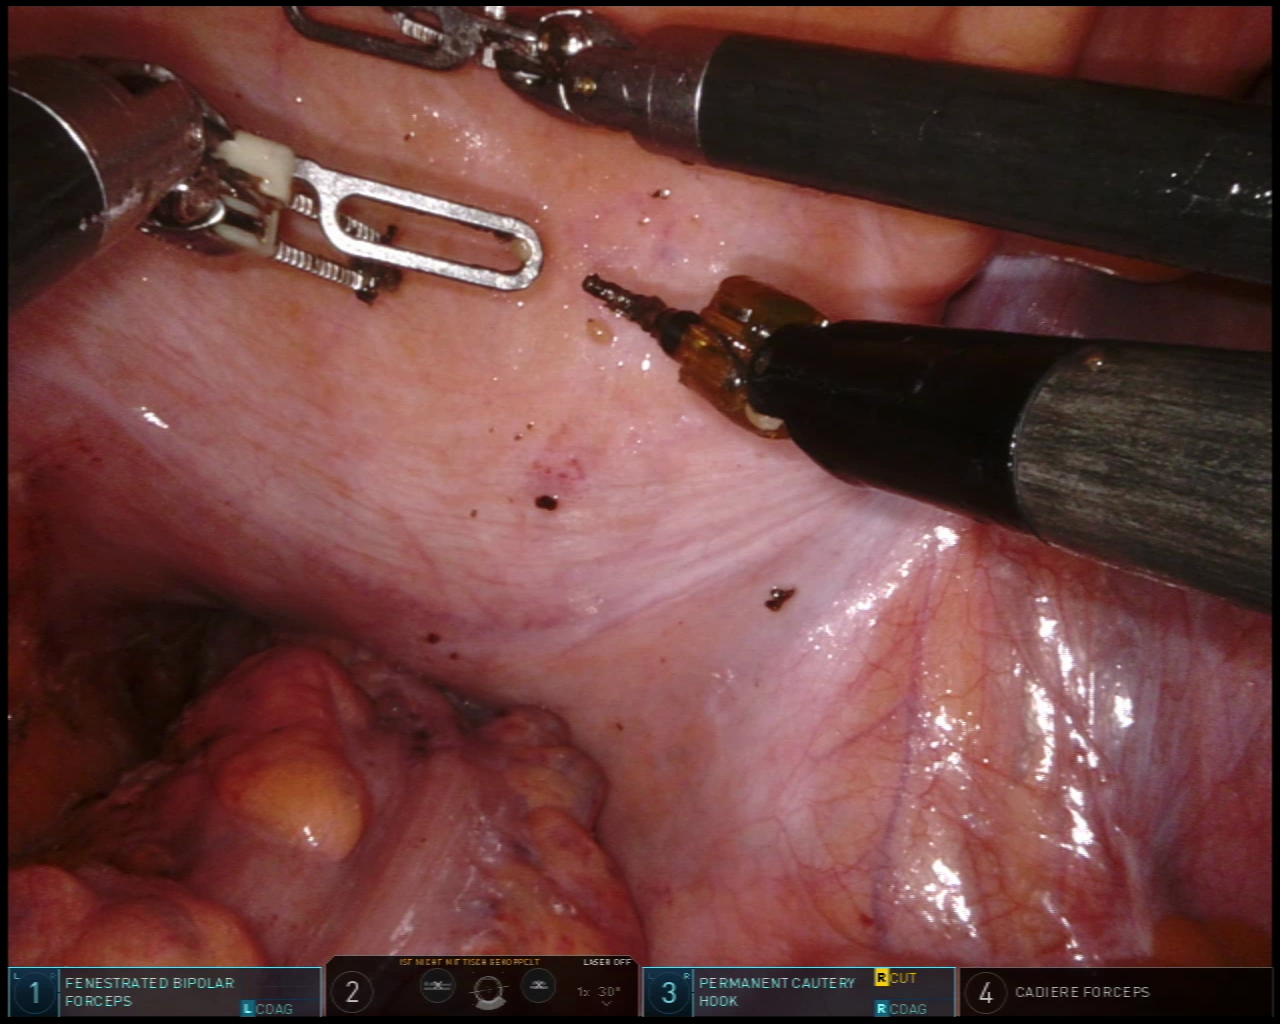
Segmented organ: colon
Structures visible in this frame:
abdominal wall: yes
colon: yes
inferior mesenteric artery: no
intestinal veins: no
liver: no
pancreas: no
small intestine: no
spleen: no
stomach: no
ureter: no
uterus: no
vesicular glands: no